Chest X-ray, PA view. Patient: 41 years old, sex F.
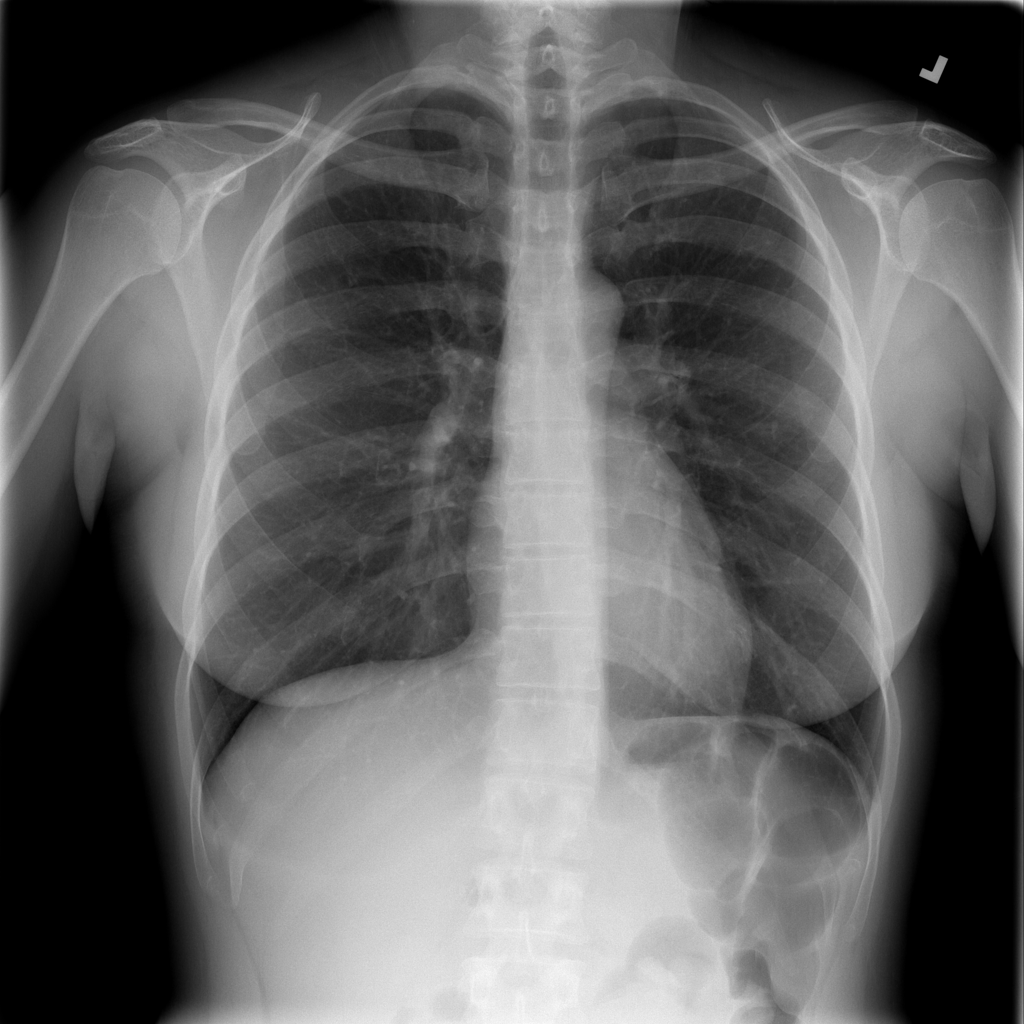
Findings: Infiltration